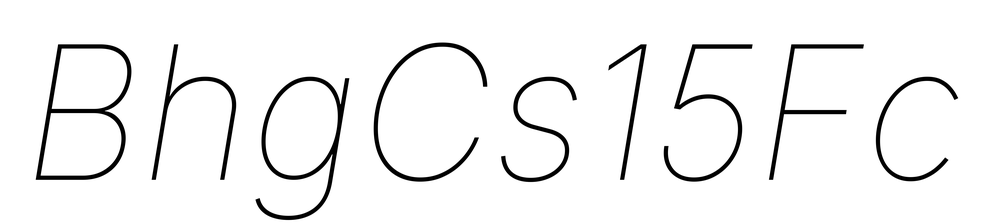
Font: Inter-Italic_Thin_Italic